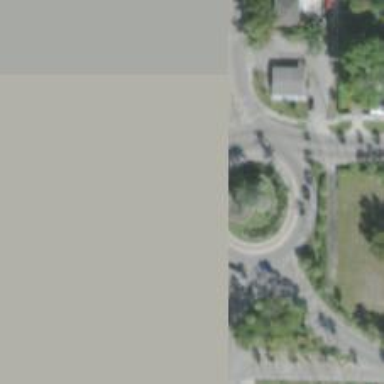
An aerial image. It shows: Primary highway with asphalt surface leading to roundabout.